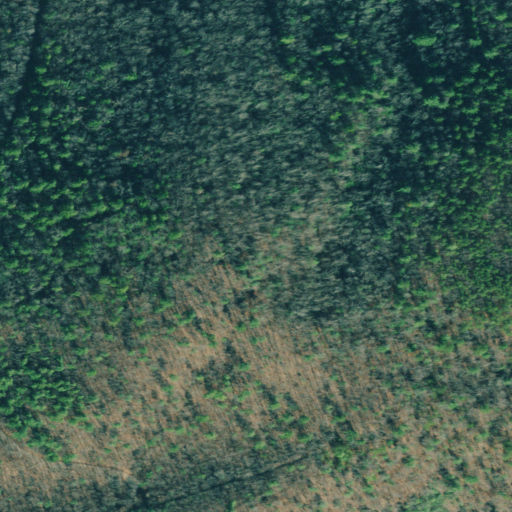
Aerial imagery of mountain in Georgia named Seals Knob containing deciduous forest, mixed forest, and open development